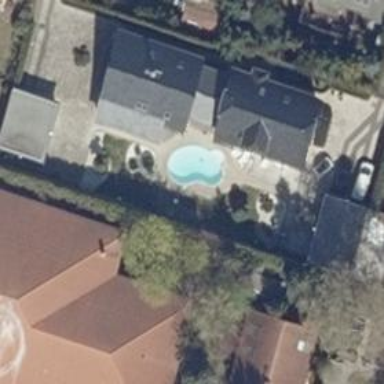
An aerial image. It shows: Swimming pool located in leisure land.